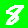
Digit: 8